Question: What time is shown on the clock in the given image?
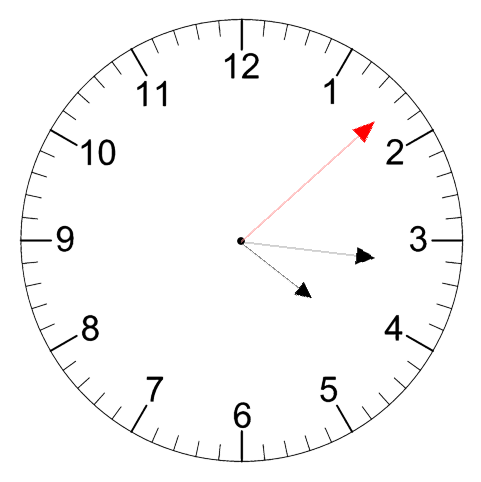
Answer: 04:16:08